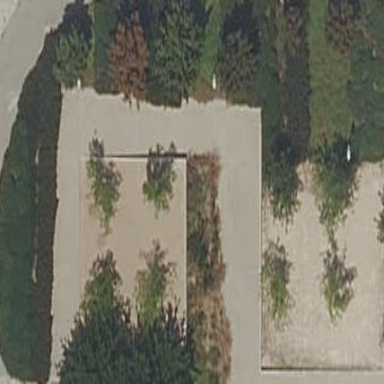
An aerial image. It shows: Garden that is leisure land.